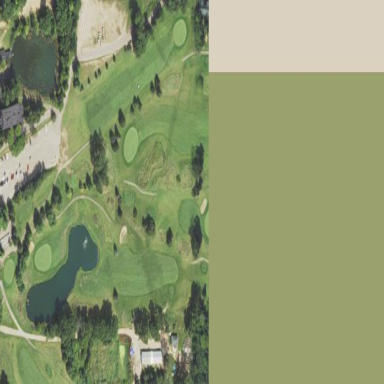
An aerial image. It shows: Area of rough grass used for golf.